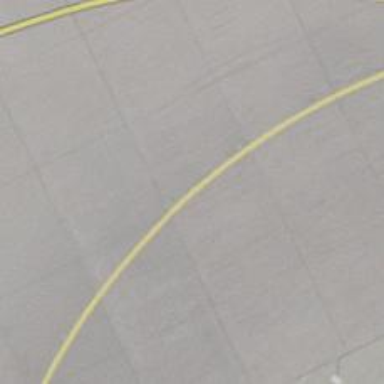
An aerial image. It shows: View of taxiway at the airport.